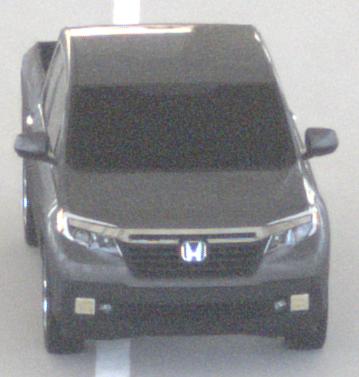
Make: Honda
Model: Ridgeline
Detailed model: Gen. 2
Model produced from: 2016
Model produced until: 2020
Doors: 4
Color: gray
Road condition: dry road
Daytime: morning or afternoon
Contrast: low contrast